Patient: sex M, age 55
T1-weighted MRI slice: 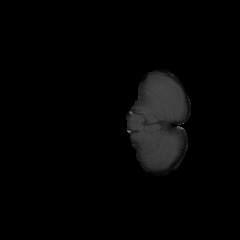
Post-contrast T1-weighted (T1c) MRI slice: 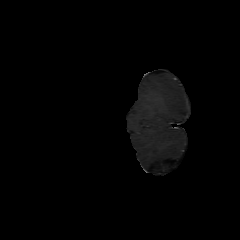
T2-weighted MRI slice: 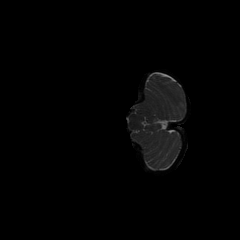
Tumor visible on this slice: no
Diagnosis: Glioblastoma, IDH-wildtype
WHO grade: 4